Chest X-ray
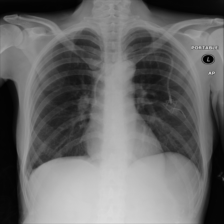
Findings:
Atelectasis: negative
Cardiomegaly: negative
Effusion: negative
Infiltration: negative
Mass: negative
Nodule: negative
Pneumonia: negative
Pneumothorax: negative
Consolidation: negative
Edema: negative
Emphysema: negative
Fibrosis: negative
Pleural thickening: negative
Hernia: negative